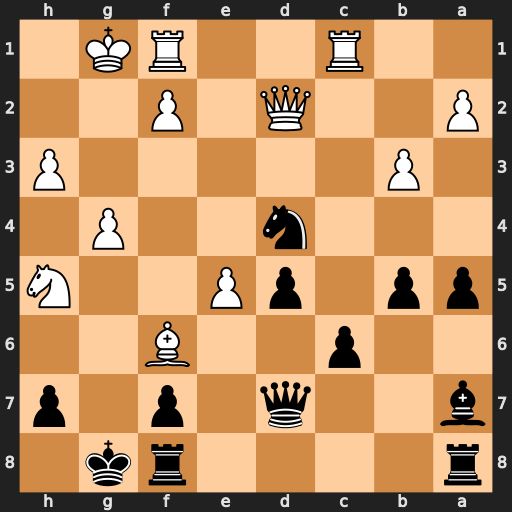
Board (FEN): r4rk1/b2q1p1p/2p2B2/pp1pP2N/3n2P1/1P5P/P2Q1P2/2R2RK1
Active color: b
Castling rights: -
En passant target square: -
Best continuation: Nf3+ Kg2 Nxd2